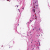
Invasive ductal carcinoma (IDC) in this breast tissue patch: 0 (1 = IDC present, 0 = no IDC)